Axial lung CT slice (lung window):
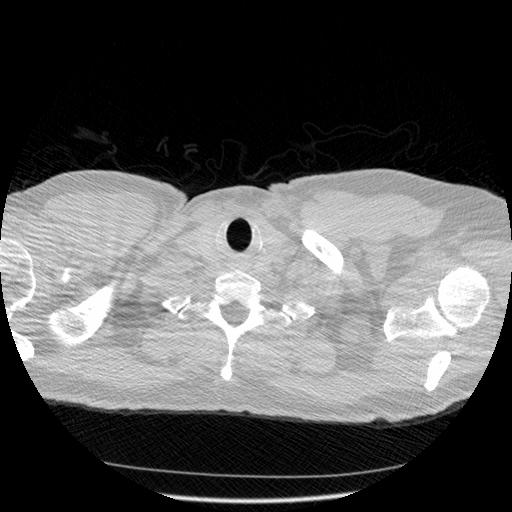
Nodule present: no